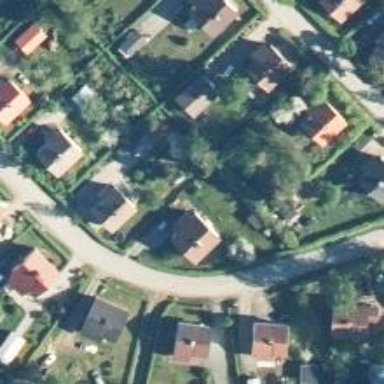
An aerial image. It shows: Peaceful suburb.